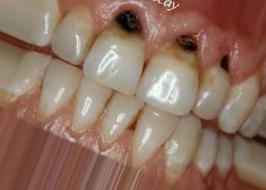
Condition: Caries